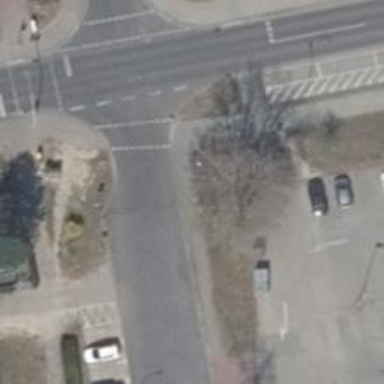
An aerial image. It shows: Road with "give way" sign.